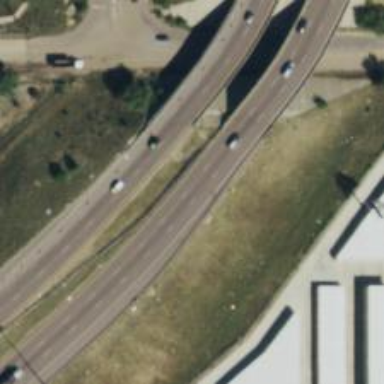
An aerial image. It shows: Trunk highway with expressway features.